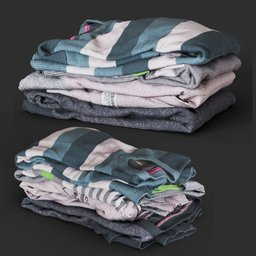
Label: people